Interaction volume radius: 5 \u00c5
Interaction volume height: 10 \u00c5
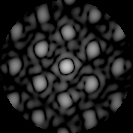
Disorder parameter: 0.2624